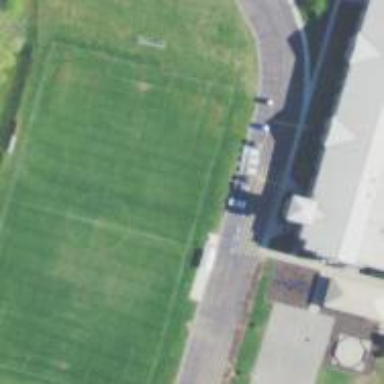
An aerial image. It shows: Soccer pitch for outdoor sports and leisure activities.